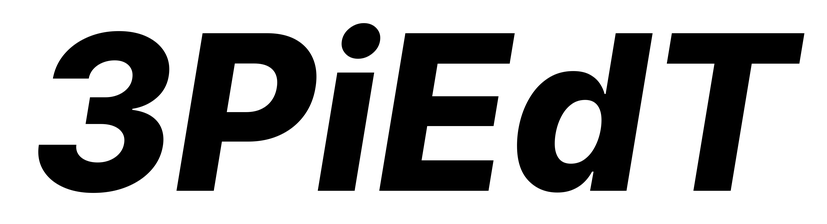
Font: Inter-Italic_ExtraBold_Italic